Aerial crown-view tile of a tropical tree (Barro Colorado Island, Panama), acquired 20241112:
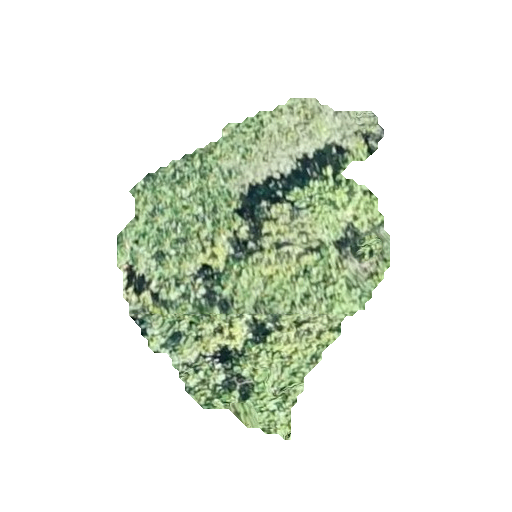
Species: Ochroma pyramidale
GBIF accepted scientific name: Ochroma pyramidale
Crown area: 94.498 m²